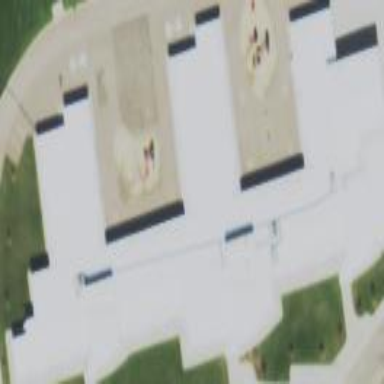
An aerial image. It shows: School building with flat white roof. The building itself is olive in color.